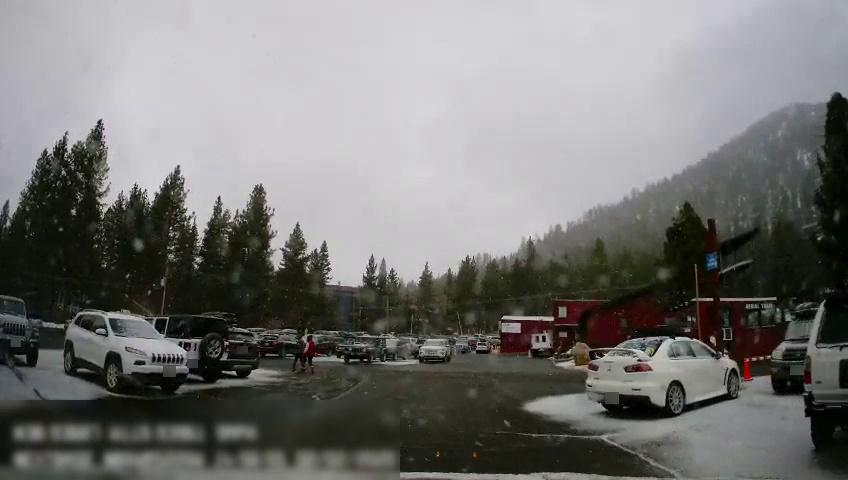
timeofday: Day
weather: Snowy
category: Vehicles | SUV
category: Vehicles | Car
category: Vehicles | SUV
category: Vehicles | SUV
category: Vehicles | SUV
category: Vehicles | SUV
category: Vehicles | Car
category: Vehicles | Car
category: Vehicles | SUV
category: Vehicles | SUV
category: Vehicles | Van
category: Vehicles | Car
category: Vehicles | SUV
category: Vehicles | Car
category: Drivable Space
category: Pedestrians
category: Pedestrians